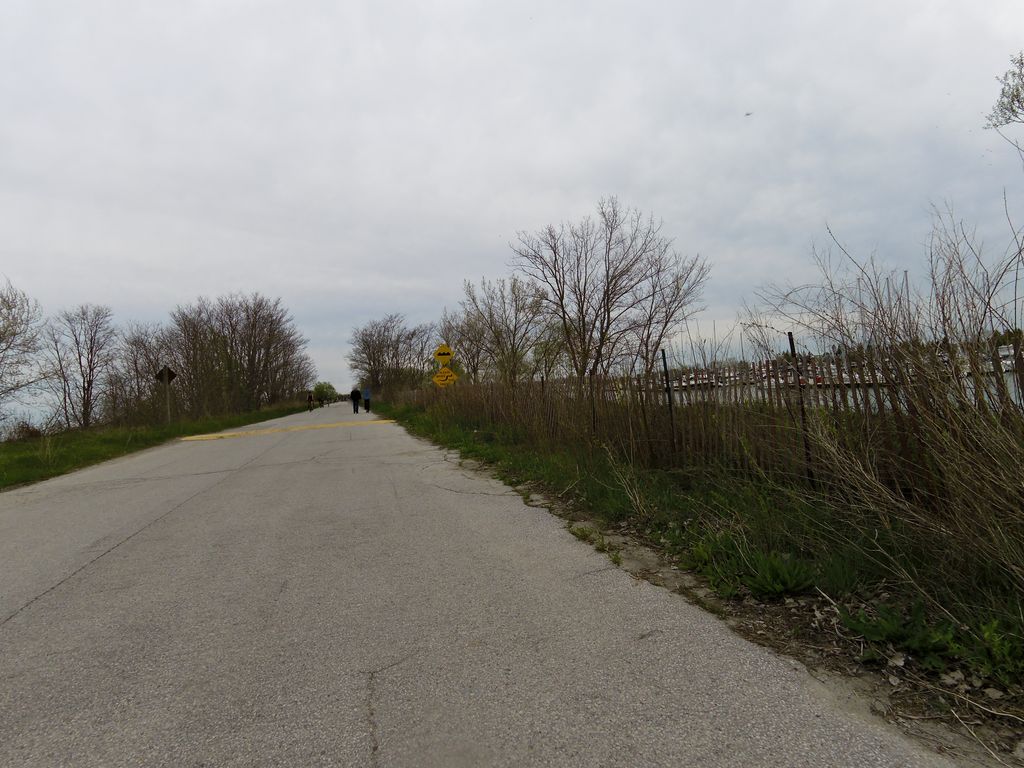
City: toronto